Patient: sex M, age 49
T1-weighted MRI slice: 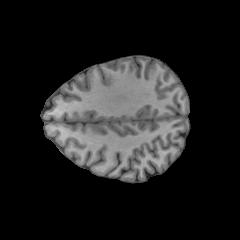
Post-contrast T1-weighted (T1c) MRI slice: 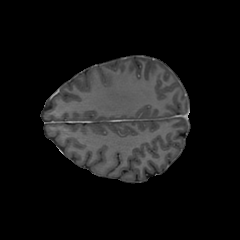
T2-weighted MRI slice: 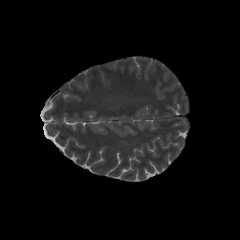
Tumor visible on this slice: no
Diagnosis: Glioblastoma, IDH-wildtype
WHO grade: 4